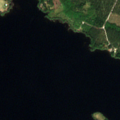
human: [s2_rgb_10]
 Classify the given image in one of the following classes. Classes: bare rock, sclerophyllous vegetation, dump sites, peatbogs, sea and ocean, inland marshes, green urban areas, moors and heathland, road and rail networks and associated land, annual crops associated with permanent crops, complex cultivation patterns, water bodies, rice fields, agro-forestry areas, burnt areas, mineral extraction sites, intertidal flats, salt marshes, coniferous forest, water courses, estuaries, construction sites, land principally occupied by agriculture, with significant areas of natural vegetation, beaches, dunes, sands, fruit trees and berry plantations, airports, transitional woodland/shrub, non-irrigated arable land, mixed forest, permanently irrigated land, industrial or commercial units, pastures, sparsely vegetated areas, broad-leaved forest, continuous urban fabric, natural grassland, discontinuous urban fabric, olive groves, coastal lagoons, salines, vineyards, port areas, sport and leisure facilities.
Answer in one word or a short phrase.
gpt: coniferous forest, mixed forest, water bodies